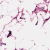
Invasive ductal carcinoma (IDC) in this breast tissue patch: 0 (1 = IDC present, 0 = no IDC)